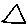
Label: triangle